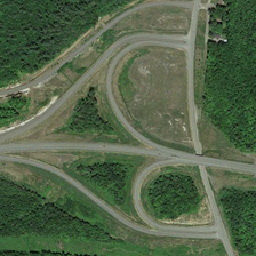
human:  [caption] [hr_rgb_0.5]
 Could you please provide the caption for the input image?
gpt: There is a bell-shaped viaduct with two circles surrounding the dense jungle.

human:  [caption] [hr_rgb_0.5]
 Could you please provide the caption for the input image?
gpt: The viaduct extends a curved road in this tree-lined forest.

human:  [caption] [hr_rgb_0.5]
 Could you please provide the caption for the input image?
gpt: There is a clock bridge with two circles surrounding the dense forest.

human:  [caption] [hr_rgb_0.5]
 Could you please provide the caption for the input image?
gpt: There is a bell viaduct and two wheels, surrounded by dense jungle.

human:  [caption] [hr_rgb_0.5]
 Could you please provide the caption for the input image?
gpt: The viaduct extends along the winding road in this tree-lined forest.